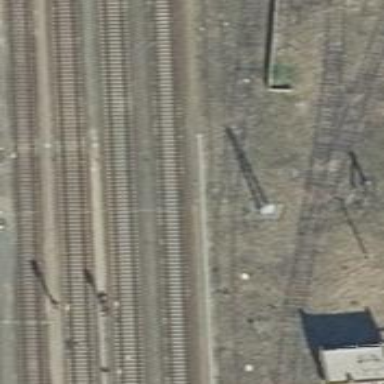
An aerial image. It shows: Railway switch.